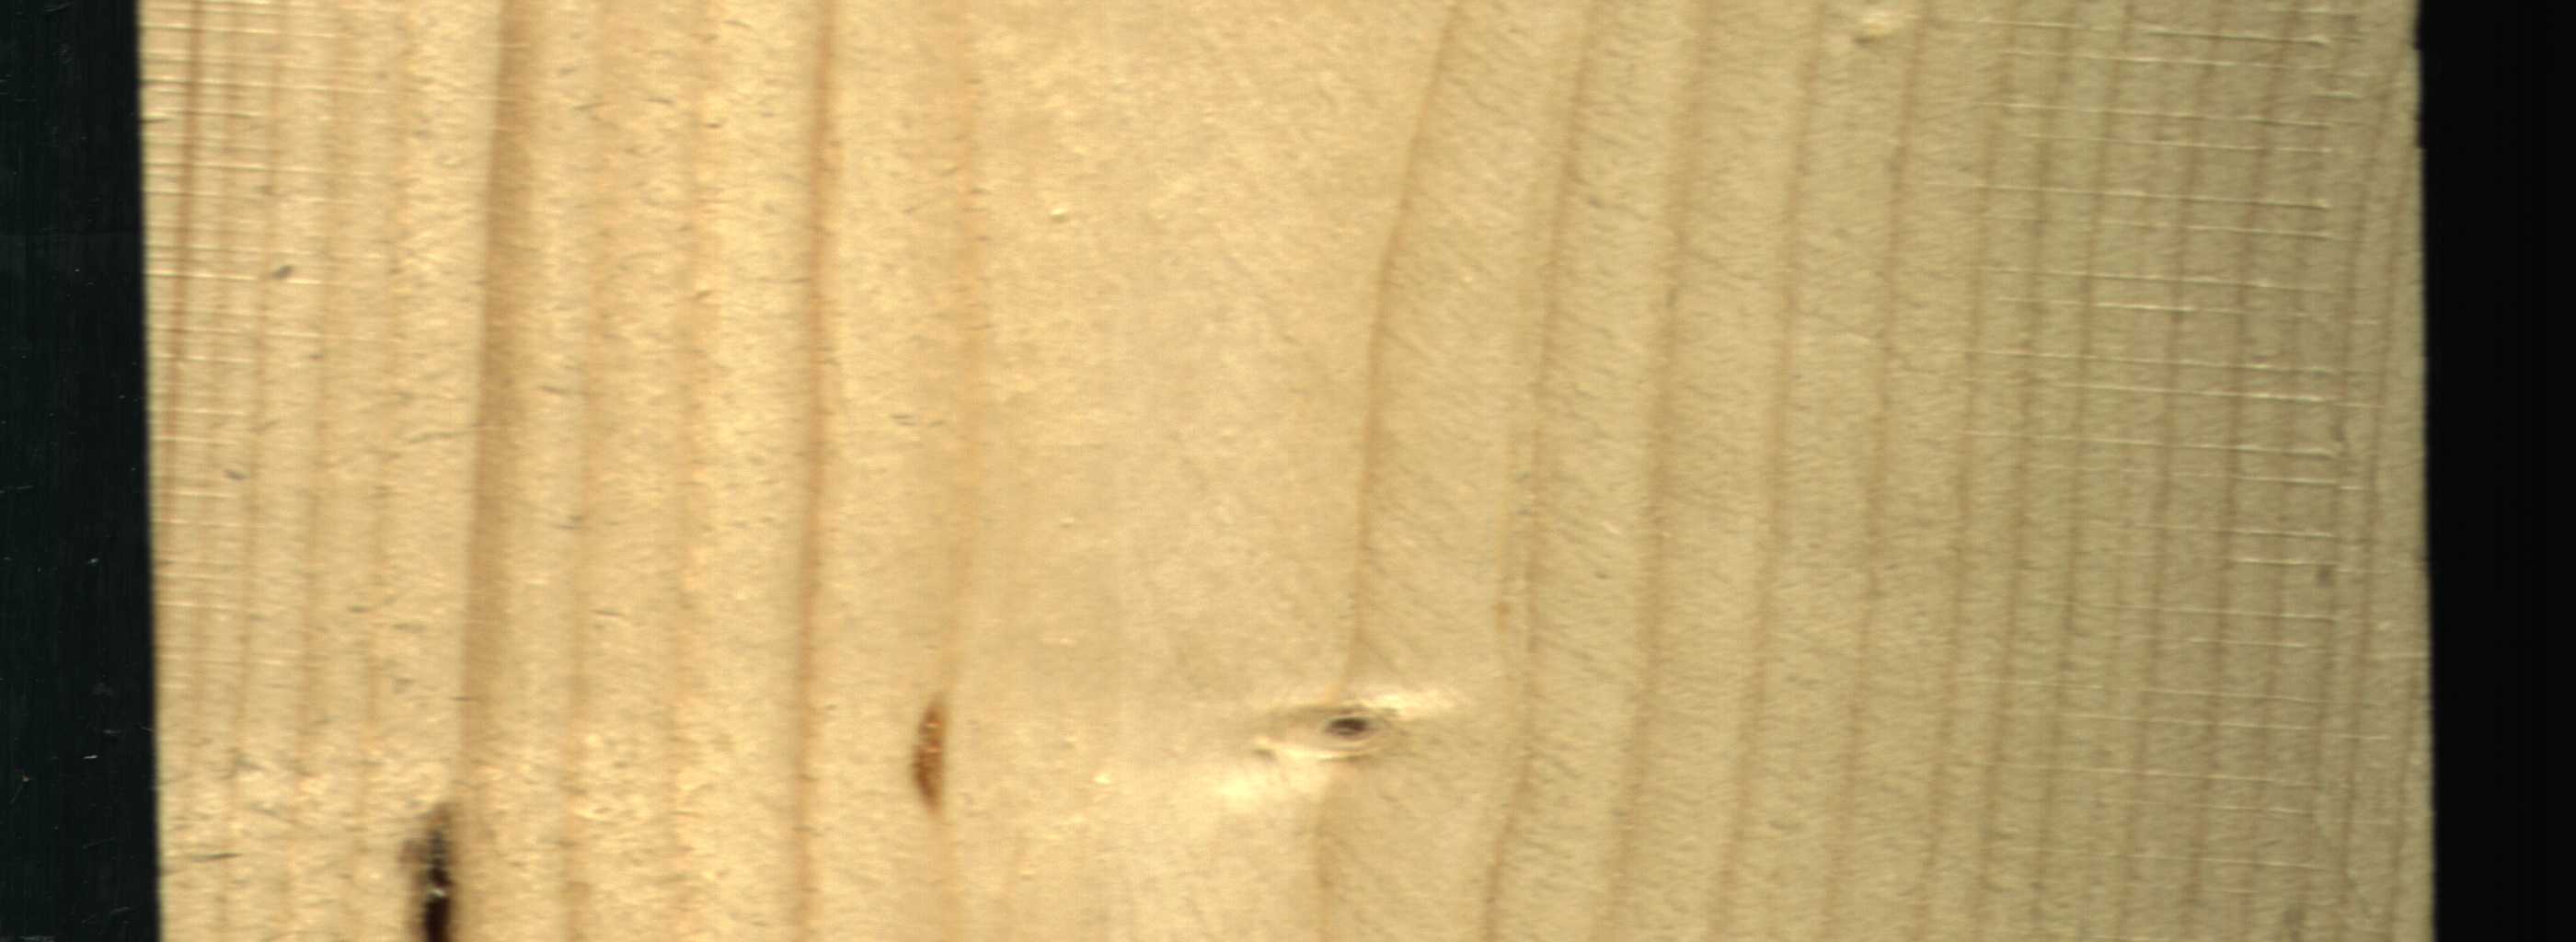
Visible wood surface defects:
resin
resin
Live_Knot